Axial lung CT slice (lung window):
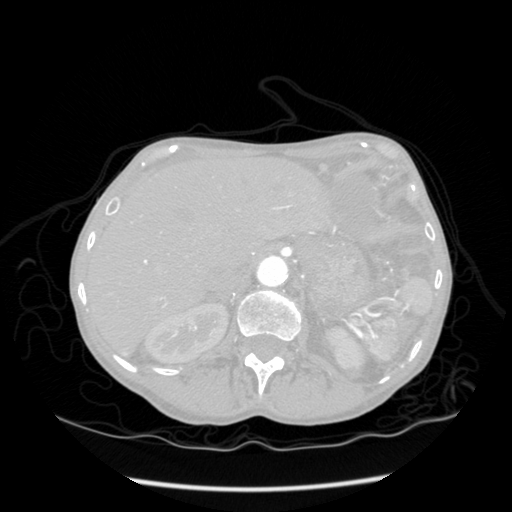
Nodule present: no